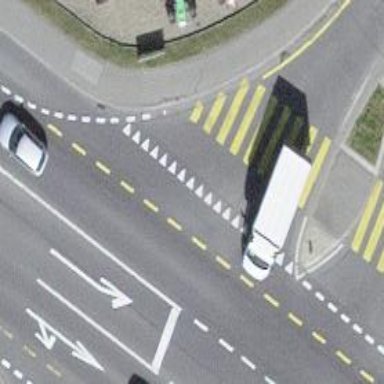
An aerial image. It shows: Road with "give way" sign.